Question: This is the partial view that generates the menu for the site.
'''
<div class="nav-collapse collapse">
<!-- .nav, .navbar-search, .navbar-form, etc -->
<ul class="nav" >
@foreach (var menu in Model)
{
<li class="dropdown">
<a href="#" class="dropdown-toggle" data-toggle="dropdown">@menu.DisplayName</a>
@foreach (var menuitem in menu.MenuItems)
{
<ul class="dropdown-menu" >
<li class="dropdown">@Html.ActionLink(menuitem.DisplayName, menuitem.ActionName, menuitem.ControllerName, new { tabindex = "-1" })</li>
</ul>
}
</li>
}
</ul>
</div>
'''
The menus can be visible and actually the dropdown menus are also created in the HTML as shown below
'''
<div class="navbar-inner">
<div class="container">
<div class="nav-collapse collapse">
<!-- .nav, .navbar-search, .navbar-form, etc -->
<ul class="nav">
<li class="dropdown open">
<a data-toggle="dropdown" class="dropdown-toggle" href="#">Training</a>
<ul class="dropdown-menu">
<li class="dropdown"><a tabindex="-1" href="/TTS.UI/Menu?Length=18">Attendance Confirmation</a></li>
</ul>
</li>
<li class="dropdown">
<a data-toggle="dropdown" class="dropdown-toggle" href="#">ePARCS</a>
<ul class="dropdown-menu">
<li class="dropdown"><a tabindex="-1" href="/TTS.UI/Menu?Length=12">Upload</a></li>
</ul>
</li>
</ul>
</div>
</div>
</div>
'''
In out put is shown as bellow in the GUI

What is the issue with regard to this.
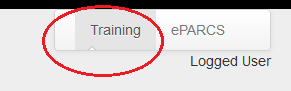
Answer: 1. Make sure you have included the bootstrap.js file on that page.
2. Your markup is a bit off. The <li> in your dropdown menu should not have the "dropdown" class
Here is the jsFiddle -> <URL>
Here's markup that works, based on your example
'''
<div class="navbar">
<div class="navbar-inner">
<div class="container">
<div class="nav-collapse collapse">
<ul class="nav">
<li class="dropdown"> <a data-toggle="dropdown" class="dropdown-toggle" href="#">Training</a>
<ul class="dropdown-menu">
<li><a tabindex="-1" href="/TTS.UI/Menu?Length=18">Attendance Confirmation</a>
</li>
</ul>
</li>
<li class="dropdown"> <a data-toggle="dropdown" class="dropdown-toggle" href="#">ePARCS</a>
<ul class="dropdown-menu">
<li> <a tabindex="-1" href="/TTS.UI/Menu?Length=12">Upload</a>
</li>
</ul>
</li>
</ul>
</div>
</div>
</div>
</div>
'''